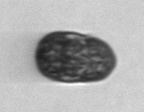
Label: Mesodinium